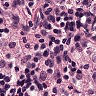
Metastatic tissue present: no